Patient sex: M
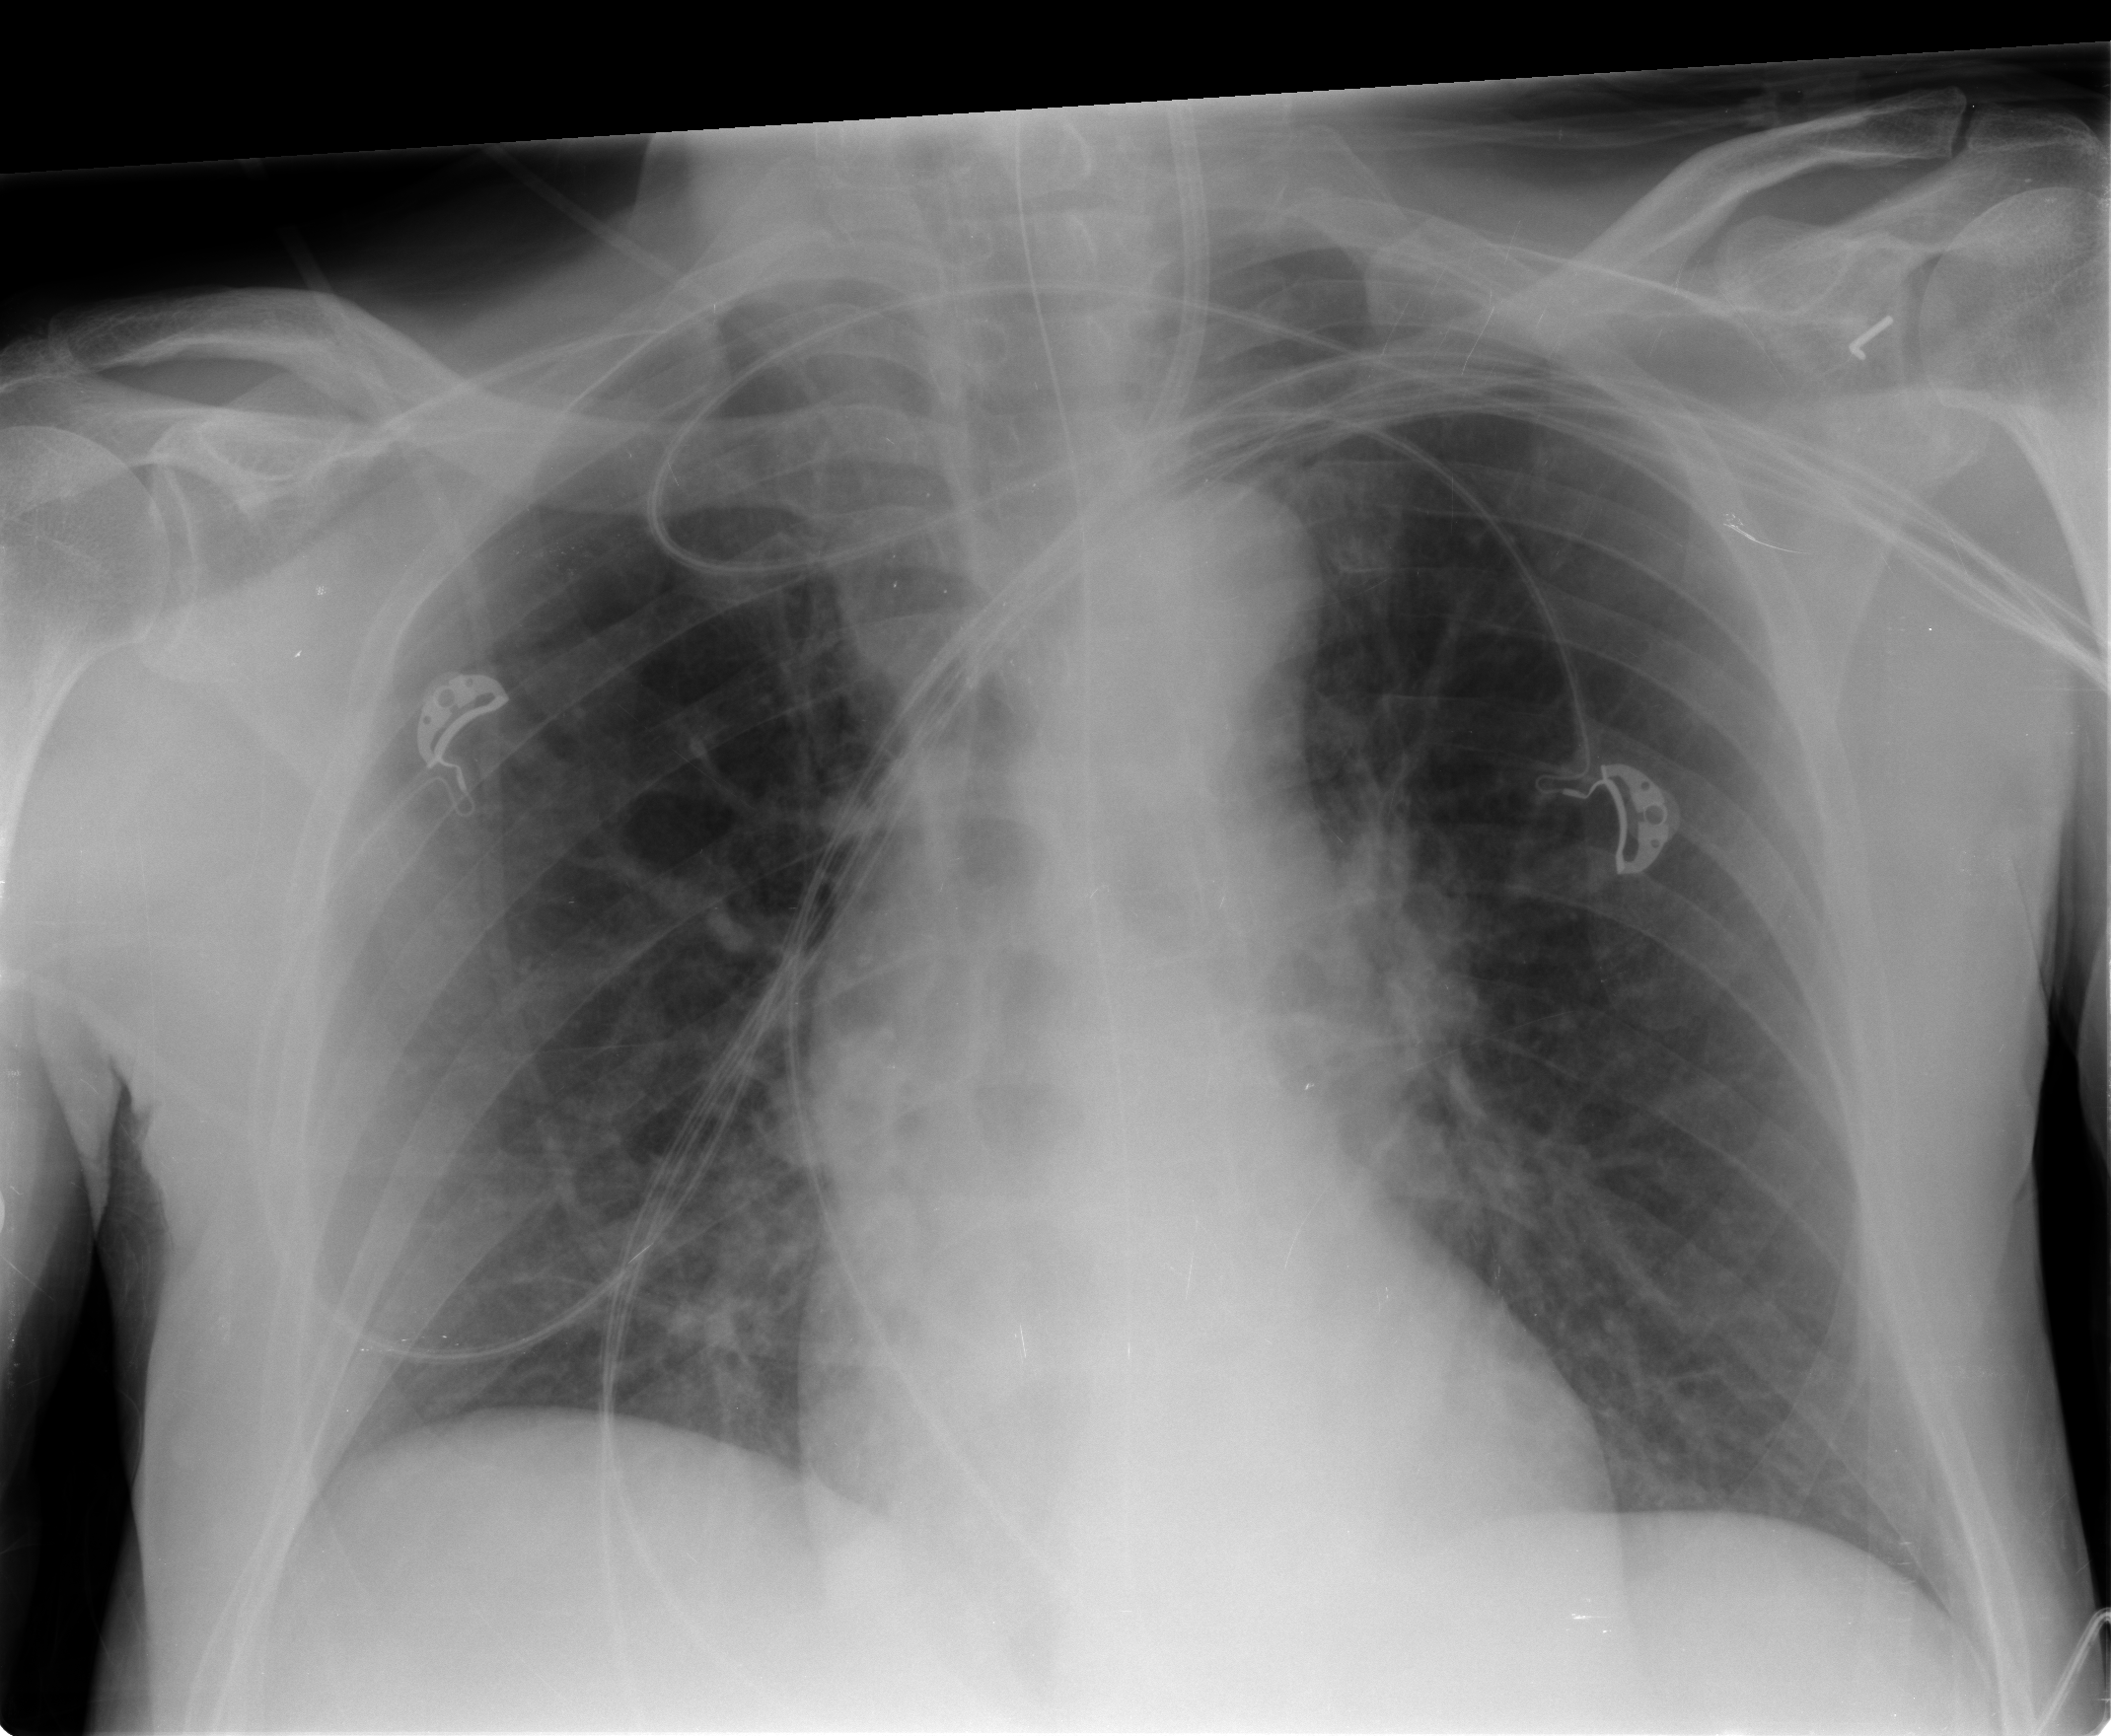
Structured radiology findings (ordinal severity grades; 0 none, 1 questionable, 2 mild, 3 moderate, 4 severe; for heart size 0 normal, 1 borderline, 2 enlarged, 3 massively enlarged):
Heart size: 0
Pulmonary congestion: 1
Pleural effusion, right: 0
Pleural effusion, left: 0
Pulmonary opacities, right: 0
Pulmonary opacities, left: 0
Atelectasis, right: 2
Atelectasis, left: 2